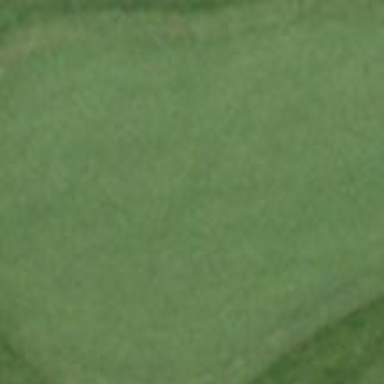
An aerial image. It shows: Golf green.